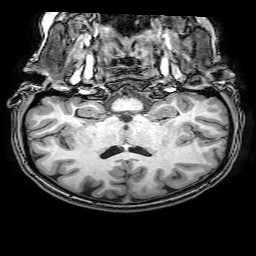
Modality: T1w
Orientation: sagittal
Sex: female
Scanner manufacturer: philips
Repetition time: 0.00809 s
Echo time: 0.0037 s